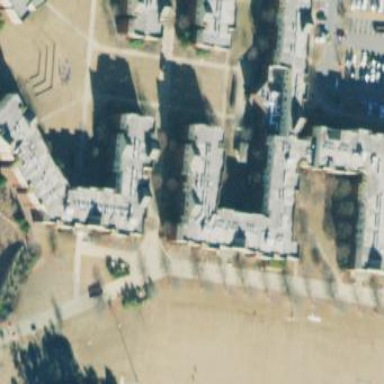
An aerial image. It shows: Dormitory building.